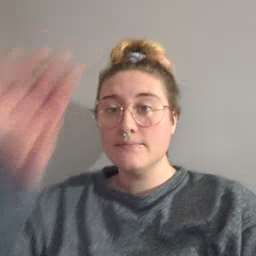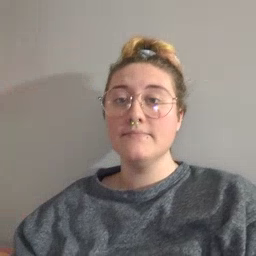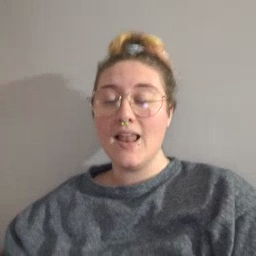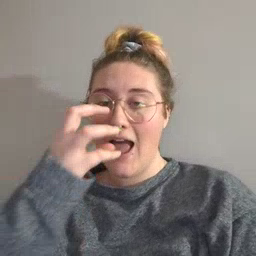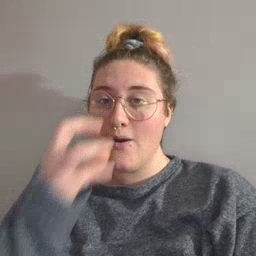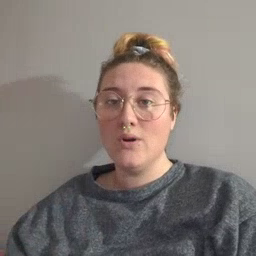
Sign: clown